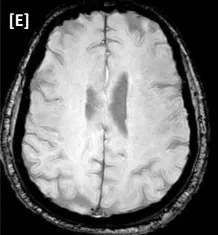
(Case VI) [A-E images] Magnetic resonance imaging of the head. With corresponding mild restriction patterns on diffusion-weighted imaging series of faint bright signals on b1000 and low value on apparent diffusion coefficient map. With corresponding diffusion restriction on diffusion-weighted imaging series b1000/apparent diffusion coefficient.
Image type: radiology (mri)